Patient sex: F
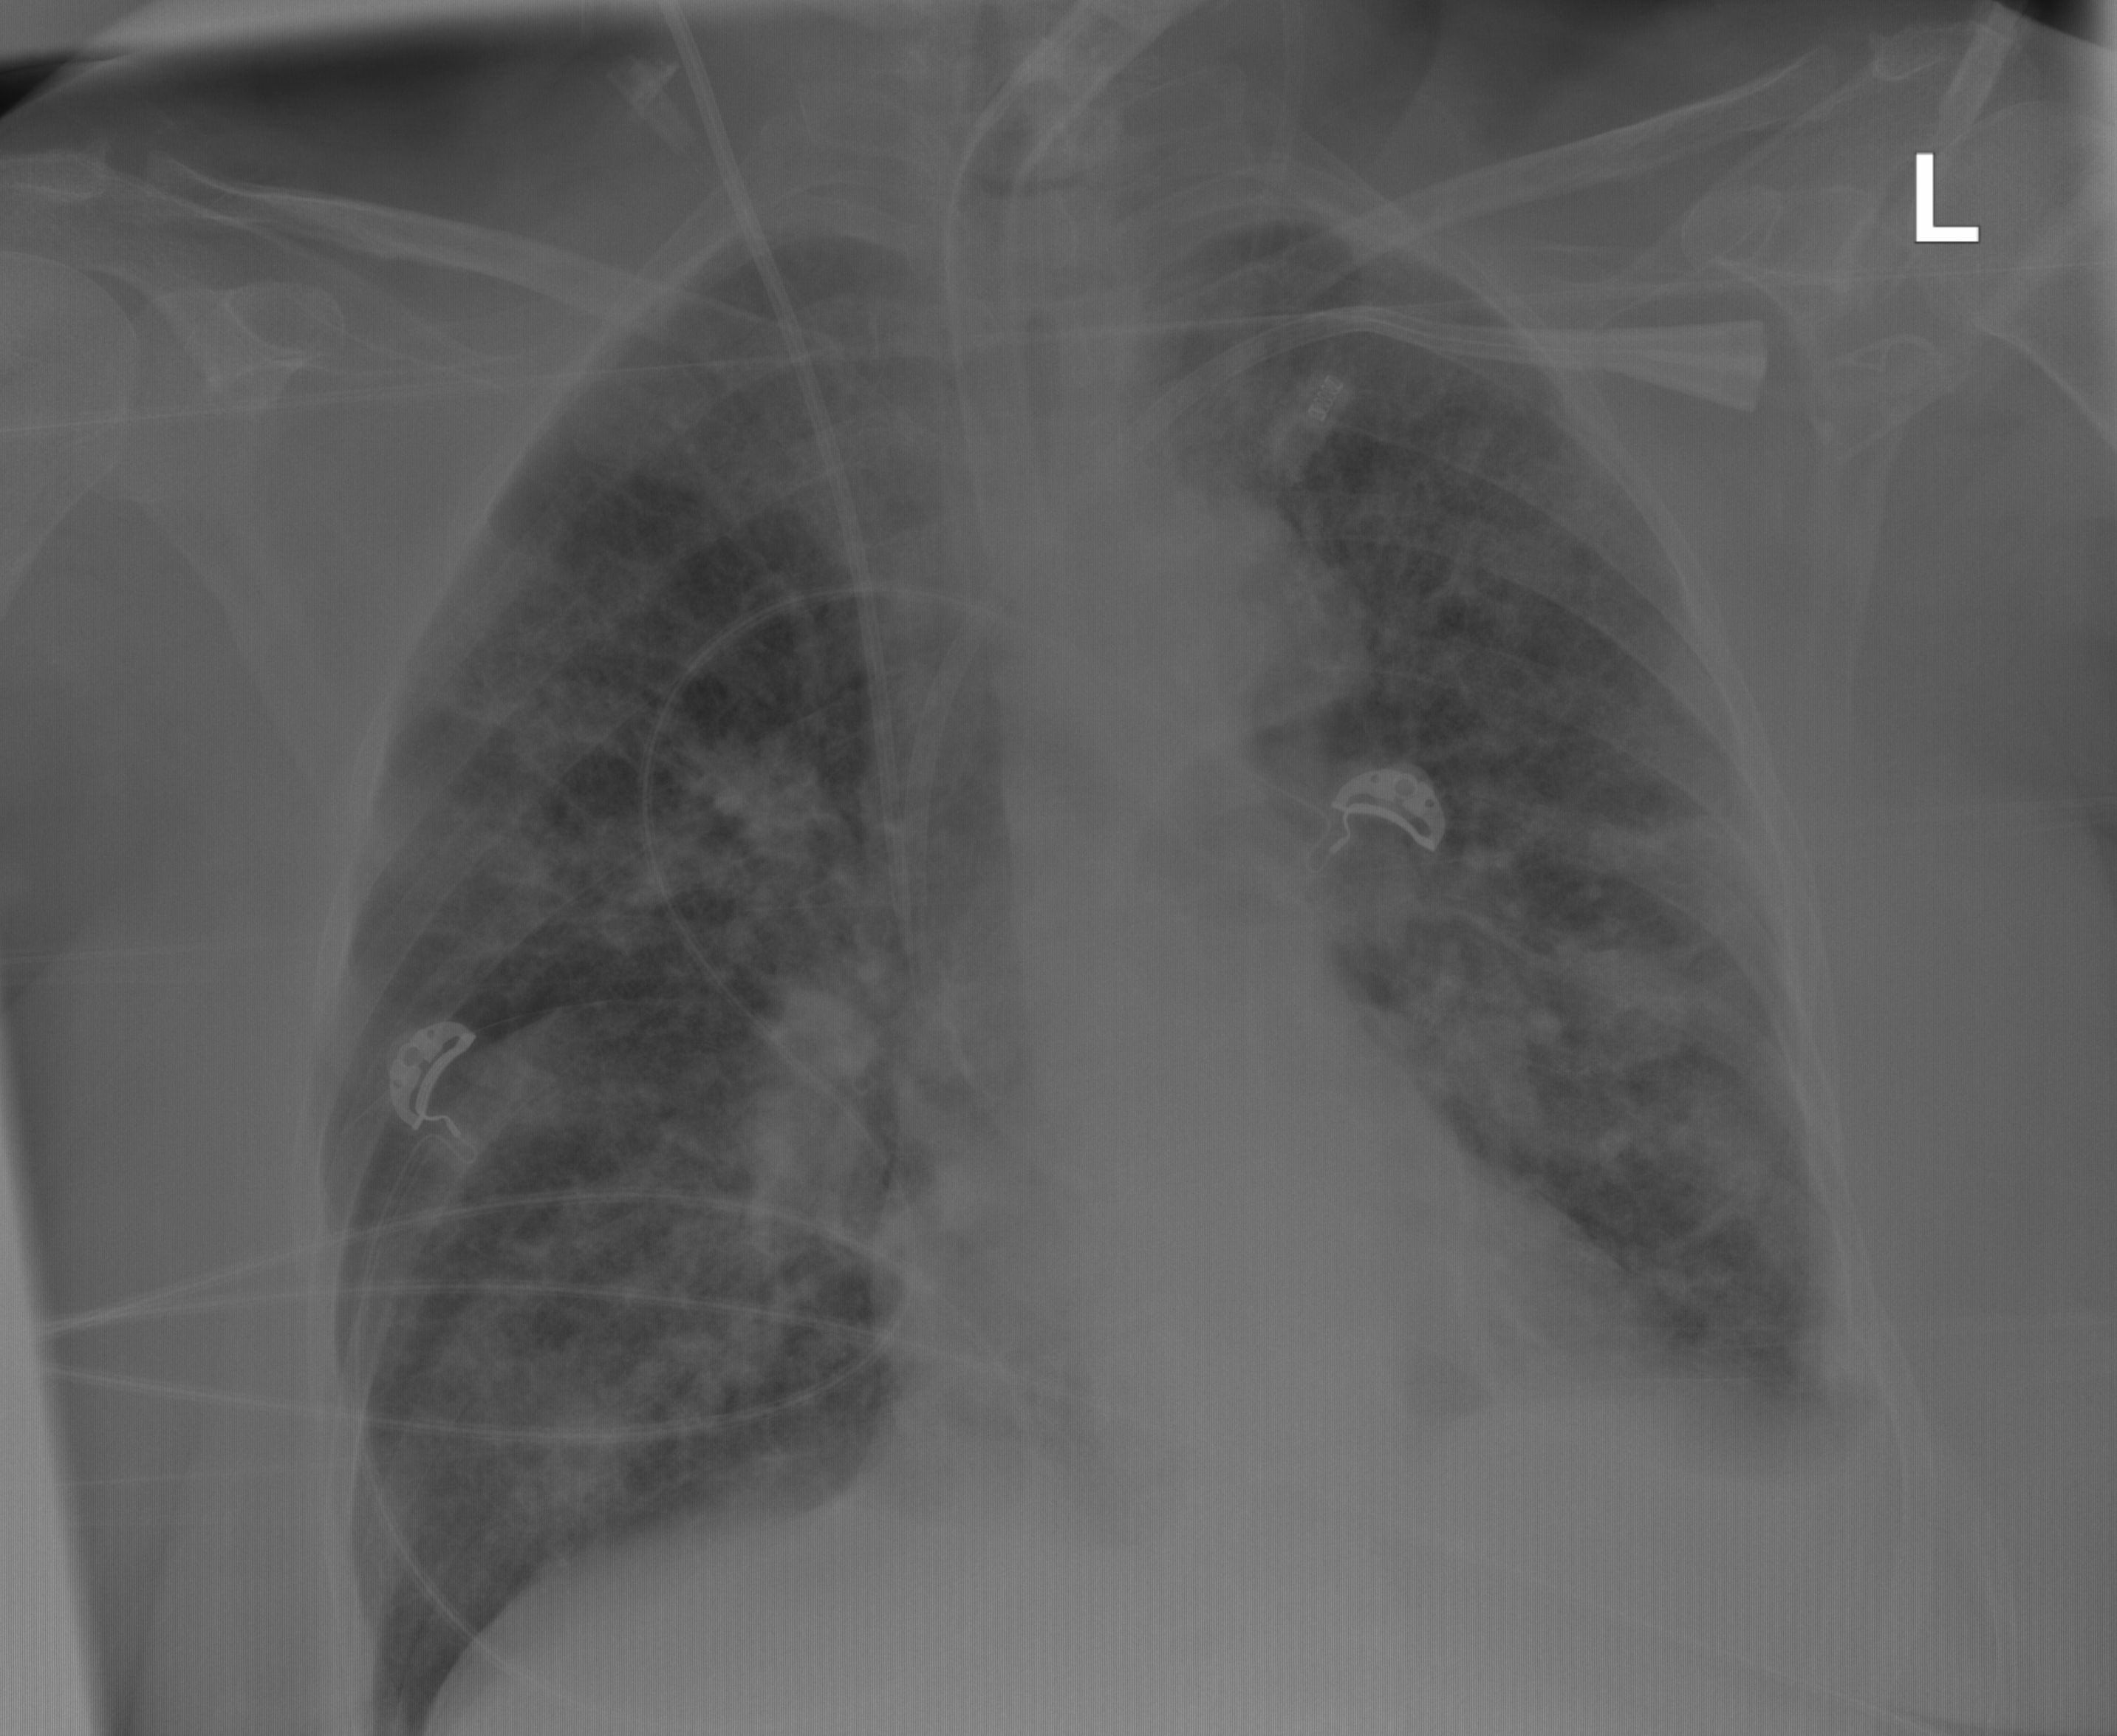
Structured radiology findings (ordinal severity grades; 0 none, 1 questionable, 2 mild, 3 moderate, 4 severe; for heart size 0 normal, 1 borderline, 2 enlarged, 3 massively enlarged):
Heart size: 1
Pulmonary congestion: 0
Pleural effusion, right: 0
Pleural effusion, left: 2
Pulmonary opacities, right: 2
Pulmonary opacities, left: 3
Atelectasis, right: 2
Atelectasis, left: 2